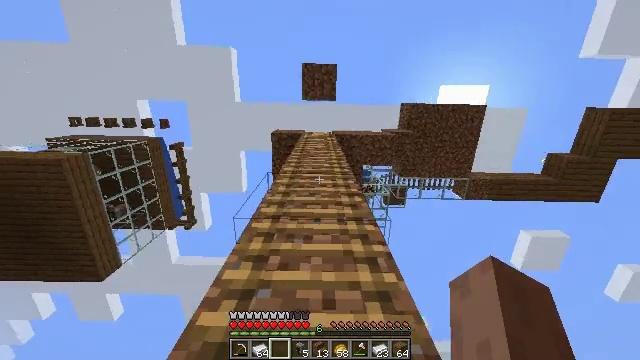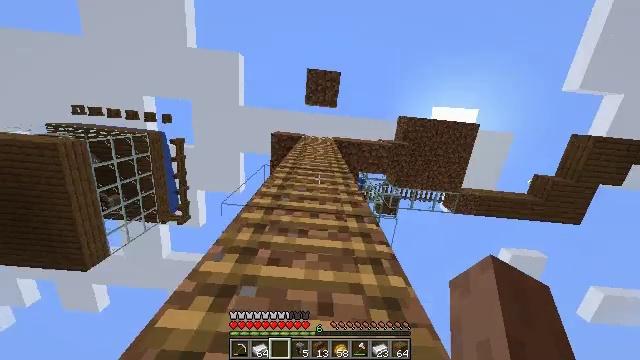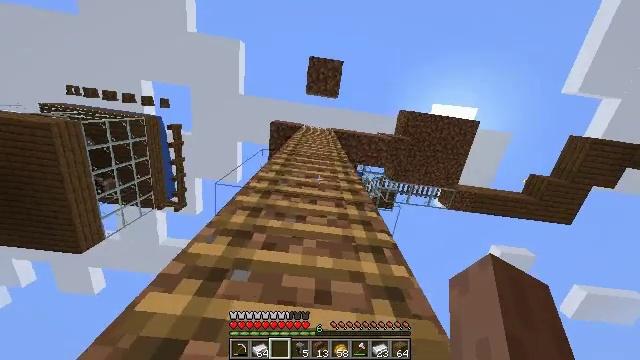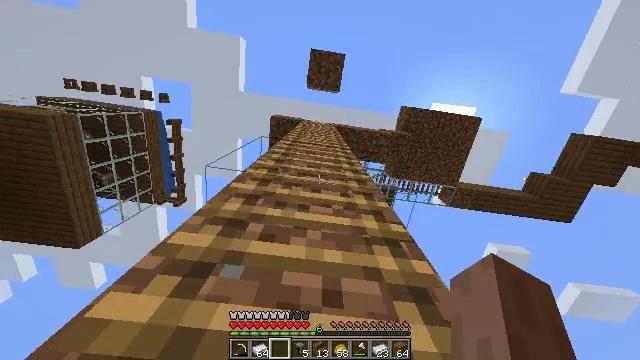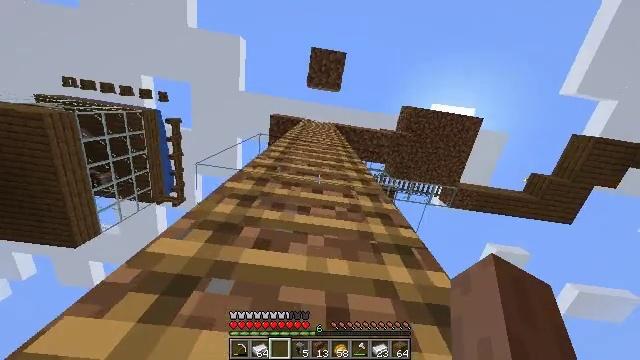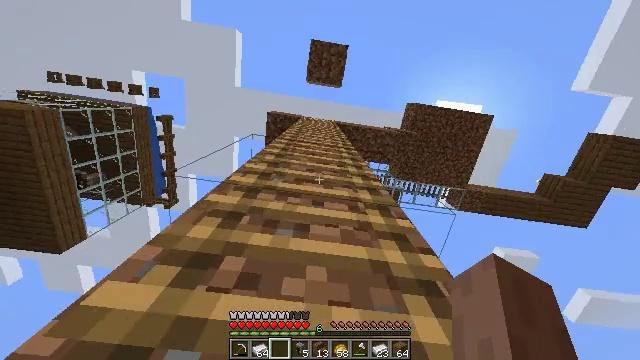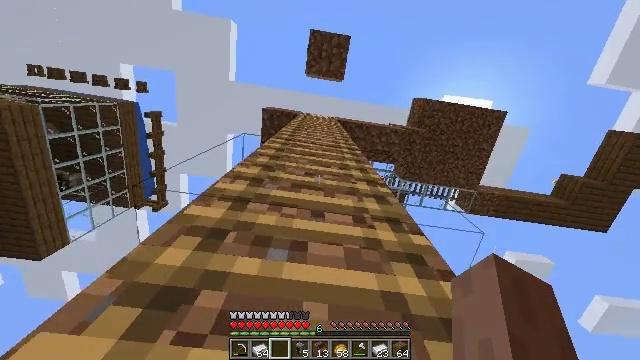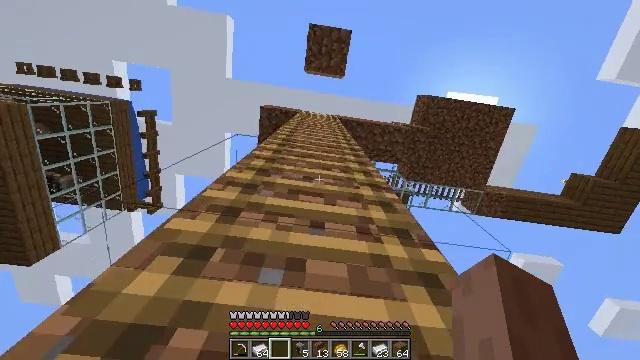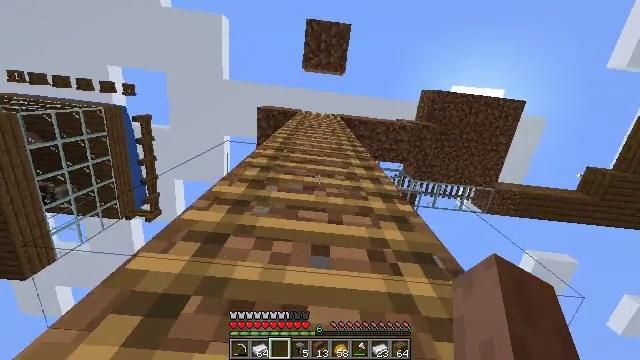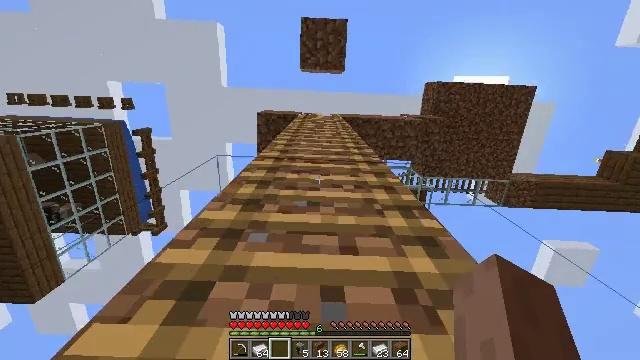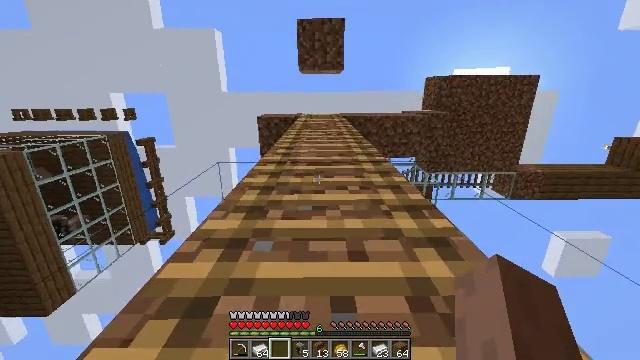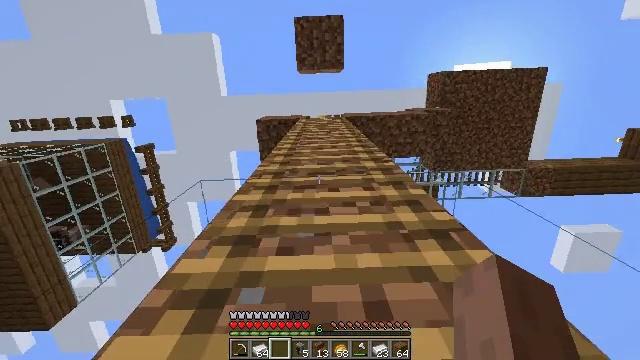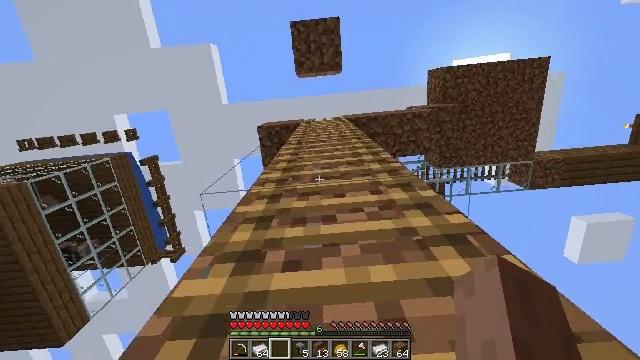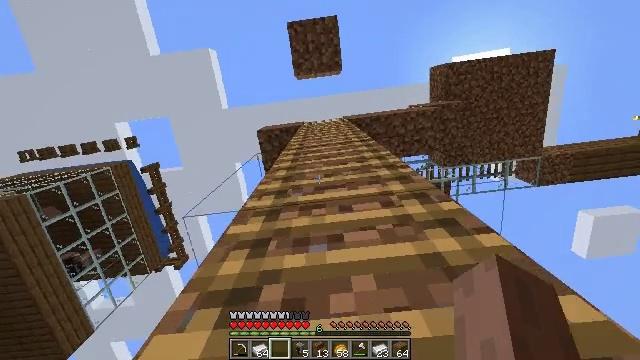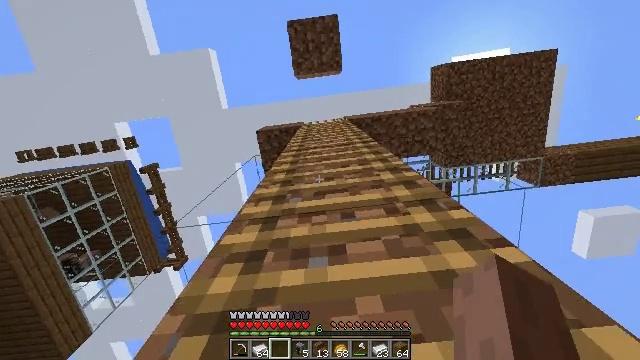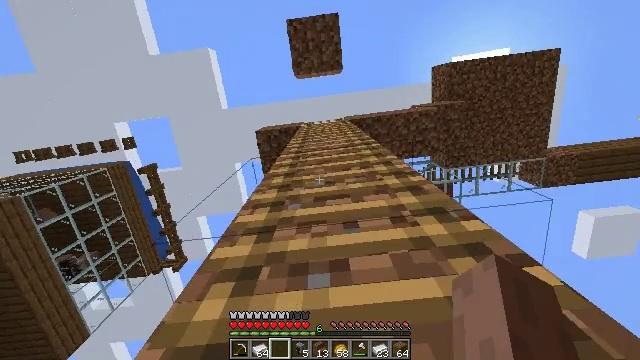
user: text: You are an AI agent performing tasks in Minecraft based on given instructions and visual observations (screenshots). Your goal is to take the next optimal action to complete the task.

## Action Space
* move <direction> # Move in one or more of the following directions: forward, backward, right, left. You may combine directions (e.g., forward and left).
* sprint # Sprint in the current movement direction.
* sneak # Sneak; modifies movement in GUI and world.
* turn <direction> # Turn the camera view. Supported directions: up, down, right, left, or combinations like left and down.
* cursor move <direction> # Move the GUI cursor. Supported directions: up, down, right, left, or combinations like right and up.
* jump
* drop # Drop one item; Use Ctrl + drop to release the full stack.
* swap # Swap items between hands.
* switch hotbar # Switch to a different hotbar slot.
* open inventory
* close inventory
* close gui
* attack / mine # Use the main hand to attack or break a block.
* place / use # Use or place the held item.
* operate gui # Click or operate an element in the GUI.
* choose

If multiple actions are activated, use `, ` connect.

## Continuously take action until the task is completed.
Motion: motion action
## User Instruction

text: Break spruce planks from a structure.
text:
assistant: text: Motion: move forward, sprint, turn right and up, jump
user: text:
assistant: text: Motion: move forward, sprint, turn right and down, jump
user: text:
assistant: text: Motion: move forward, jump
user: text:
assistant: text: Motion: move forward, jump
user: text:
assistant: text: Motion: move forward, sprint, jump
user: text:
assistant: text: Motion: move forward, sprint, jump
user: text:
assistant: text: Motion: move forward, sprint, jump
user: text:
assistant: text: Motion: move forward, sprint, turn left, jump
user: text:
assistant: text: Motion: move forward, turn left, jump
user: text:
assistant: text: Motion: move forward, turn left, jump
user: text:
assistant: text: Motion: move forward, sprint, turn left, jump
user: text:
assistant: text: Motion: move forward, sprint, turn left, jump
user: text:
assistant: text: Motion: move forward, sprint, turn left, jump
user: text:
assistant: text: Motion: move forward, jump
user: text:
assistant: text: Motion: move forward, jump
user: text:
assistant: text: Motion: move forward, jump
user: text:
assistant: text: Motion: move forward, sprint, jump
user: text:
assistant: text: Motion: move forward, sprint, jump
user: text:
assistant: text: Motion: move forward, jump
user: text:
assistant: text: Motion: move forward, jump
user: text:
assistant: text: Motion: move forward, jump
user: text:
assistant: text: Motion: move forward, sprint, jump
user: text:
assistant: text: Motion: move forward, sprint, jump
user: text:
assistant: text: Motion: move forward, sprint, jump
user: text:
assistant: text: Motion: move forward, jump
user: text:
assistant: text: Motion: move forward, jump
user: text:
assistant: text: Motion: move forward, jump
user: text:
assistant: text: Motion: move forward, sprint, jump
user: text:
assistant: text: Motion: move forward, sprint, jump
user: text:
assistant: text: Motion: move forward, sprint, jump